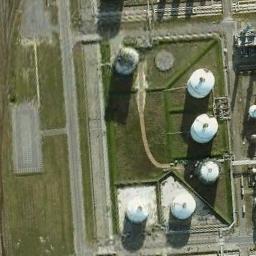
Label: storage_tank